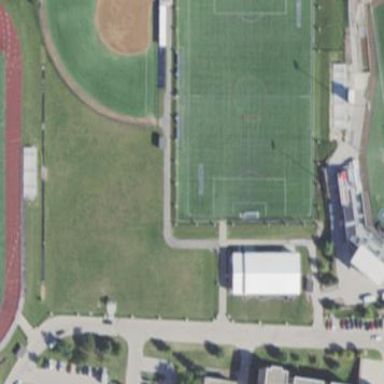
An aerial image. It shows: Stadium with grass surface for soccer and lacrosse sports.